Field crop: maize
Growth stage: 2
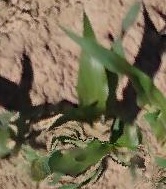
Species: maize